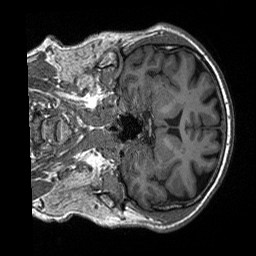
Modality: T1w
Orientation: coronal
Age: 56
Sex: male
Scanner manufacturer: siemens
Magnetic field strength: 3 T
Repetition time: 2.4 s
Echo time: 0.00226 s